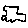
Label: car